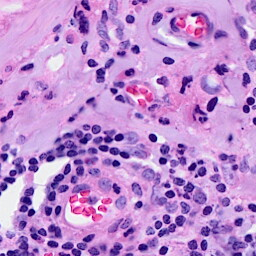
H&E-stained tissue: Breast